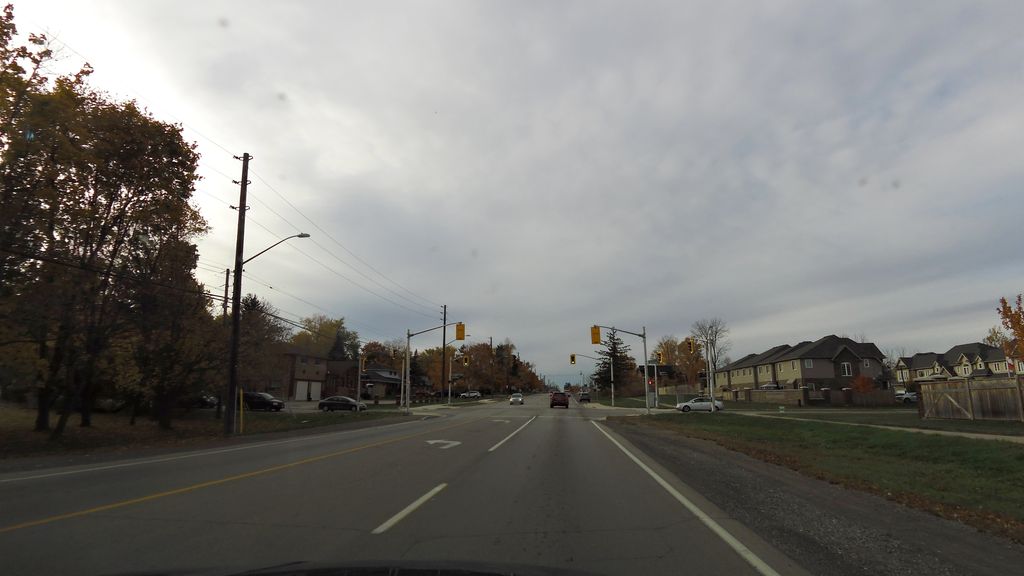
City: hamilton